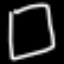
Label: square